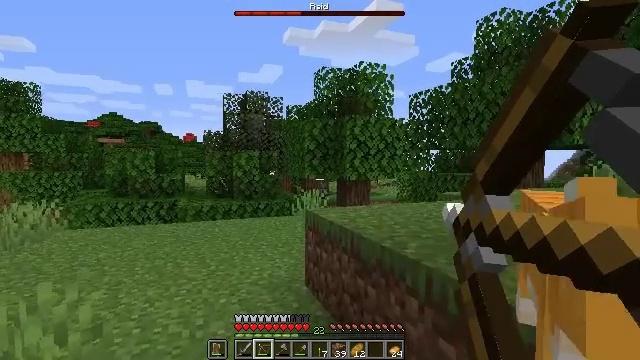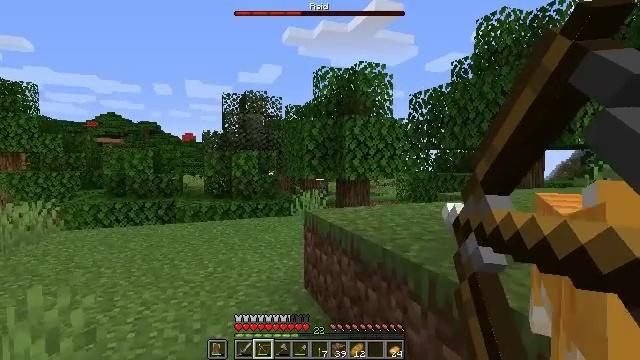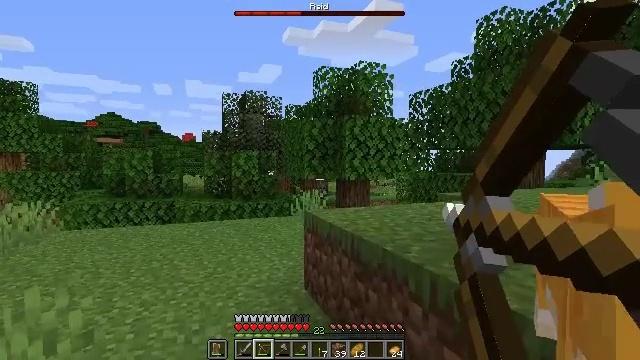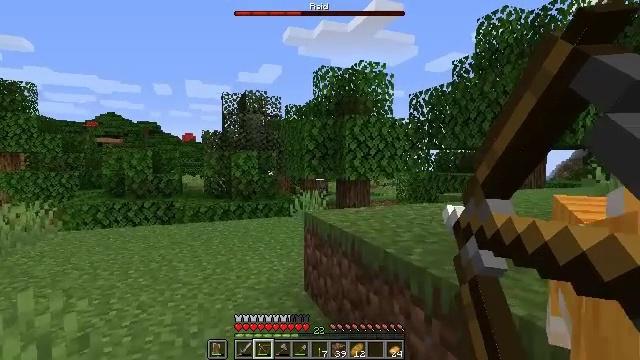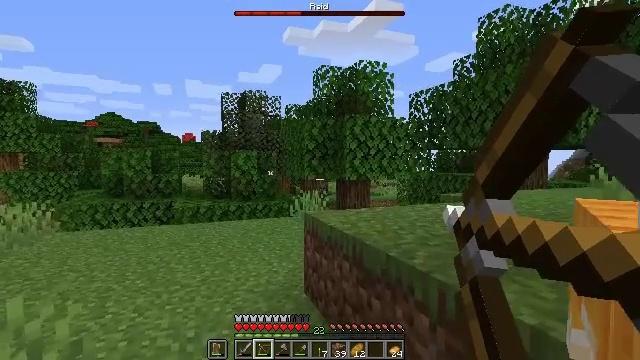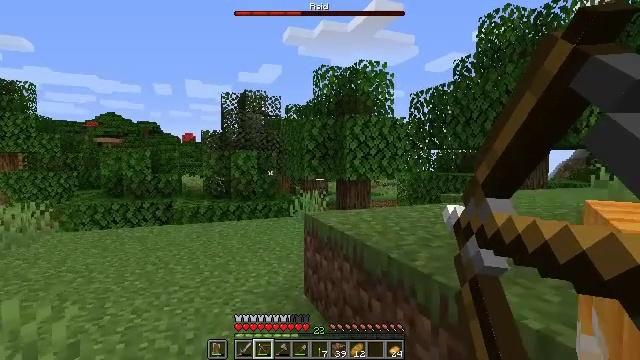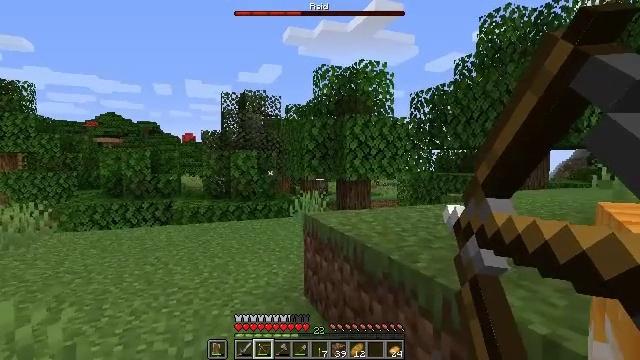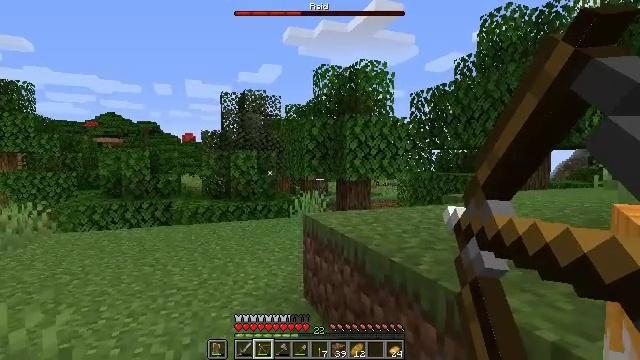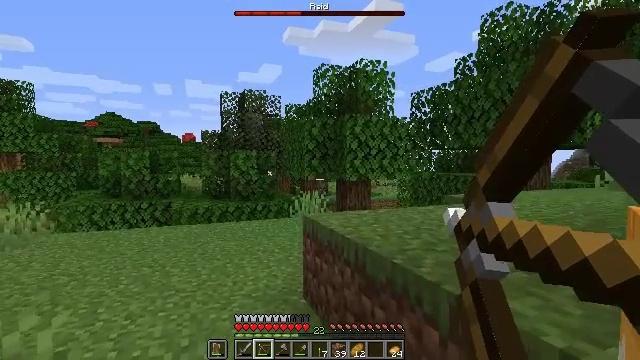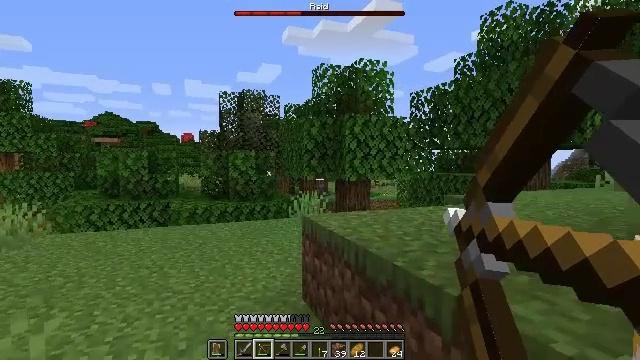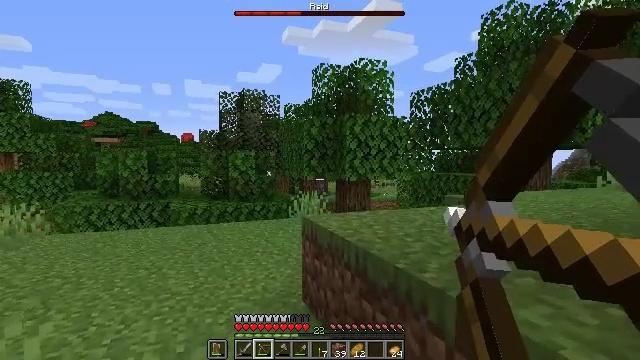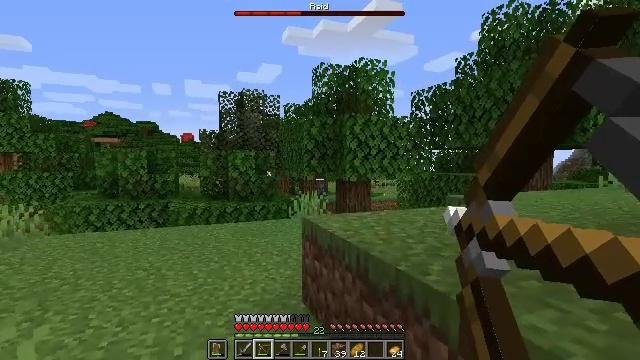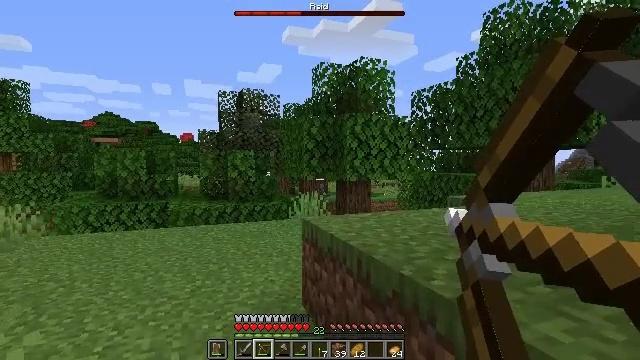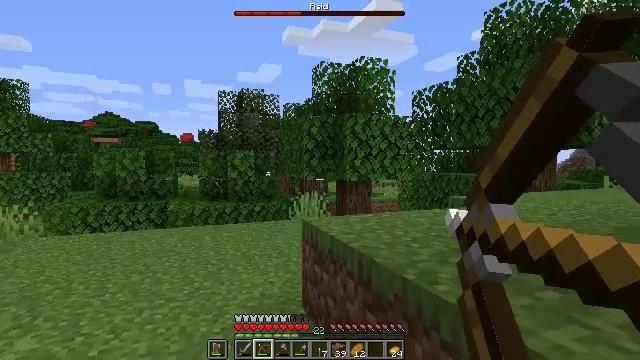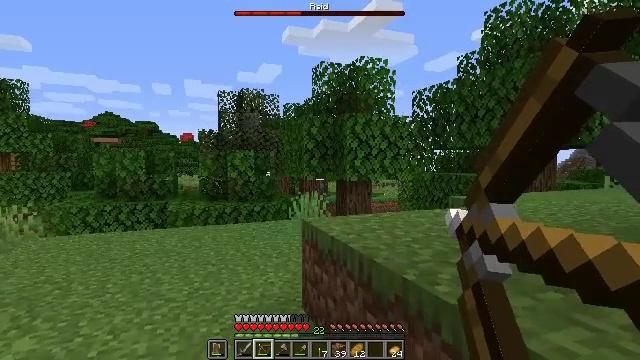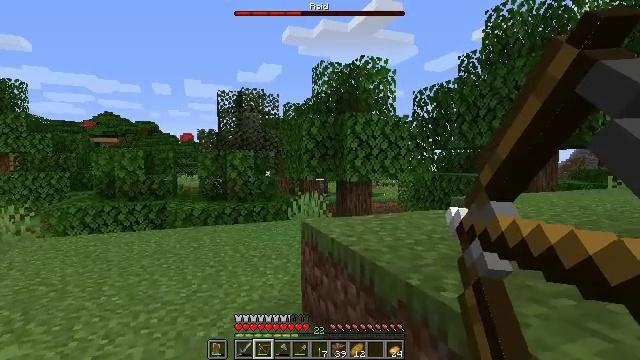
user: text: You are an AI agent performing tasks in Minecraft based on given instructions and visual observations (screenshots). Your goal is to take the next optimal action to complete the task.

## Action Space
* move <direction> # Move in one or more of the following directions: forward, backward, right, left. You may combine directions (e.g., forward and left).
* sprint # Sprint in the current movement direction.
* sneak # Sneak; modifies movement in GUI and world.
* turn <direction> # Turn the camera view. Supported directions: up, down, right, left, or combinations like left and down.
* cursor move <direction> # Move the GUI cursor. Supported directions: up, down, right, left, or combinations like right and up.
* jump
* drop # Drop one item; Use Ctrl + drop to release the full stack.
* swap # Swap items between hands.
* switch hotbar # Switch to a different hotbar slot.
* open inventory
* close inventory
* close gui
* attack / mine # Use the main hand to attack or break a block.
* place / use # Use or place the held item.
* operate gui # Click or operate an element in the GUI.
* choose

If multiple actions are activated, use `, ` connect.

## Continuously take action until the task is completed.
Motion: motion action
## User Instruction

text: Kill the cat.
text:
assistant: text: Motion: move forward, use / place
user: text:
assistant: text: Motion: move forward, use / place
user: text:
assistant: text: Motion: move forward, use / place
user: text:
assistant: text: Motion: move forward, use / place
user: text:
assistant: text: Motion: move forward, use / place
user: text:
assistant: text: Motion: move forward, use / place
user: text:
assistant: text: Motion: move forward, use / place
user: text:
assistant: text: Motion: move forward, use / place
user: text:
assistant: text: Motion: move forward, use / place
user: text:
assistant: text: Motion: move forward, use / place
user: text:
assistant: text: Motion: move forward, use / place
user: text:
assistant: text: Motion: move forward, use / place
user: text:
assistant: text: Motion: move forward, use / place
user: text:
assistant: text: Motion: move forward, use / place
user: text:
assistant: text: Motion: move forward, use / place
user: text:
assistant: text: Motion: move forward, use / place
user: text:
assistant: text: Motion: move forward, use / place
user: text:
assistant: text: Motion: move forward, use / place
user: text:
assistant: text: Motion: move forward, use / place
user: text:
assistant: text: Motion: use / place
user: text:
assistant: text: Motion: use / place
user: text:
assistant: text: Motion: use / place
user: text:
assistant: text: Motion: use / place
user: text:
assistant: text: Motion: use / place
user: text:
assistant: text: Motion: use / place
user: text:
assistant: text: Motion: use / place
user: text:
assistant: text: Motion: use / place
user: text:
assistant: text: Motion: use / place
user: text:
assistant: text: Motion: use / place
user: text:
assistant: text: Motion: use / place